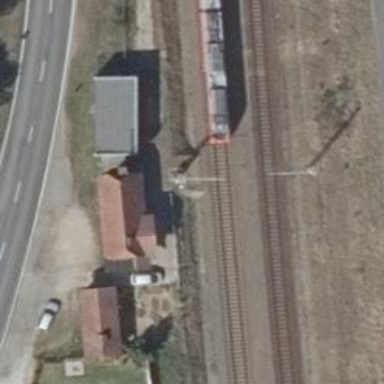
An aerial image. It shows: Railway service station.